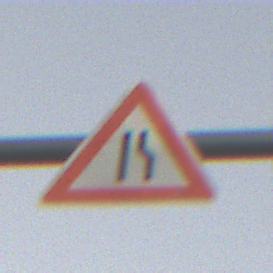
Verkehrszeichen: EinseitigVerengteFahrbahnRechts
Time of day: SunriseSunset
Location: Outdoor (RoadRail)
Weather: PartlyCloudy
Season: NotSpecified
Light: Natural